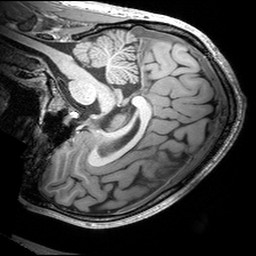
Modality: T1w
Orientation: sagittal
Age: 26
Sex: male
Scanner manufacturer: siemens
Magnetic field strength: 3 T
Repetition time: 2.53 s
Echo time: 0.00299 s